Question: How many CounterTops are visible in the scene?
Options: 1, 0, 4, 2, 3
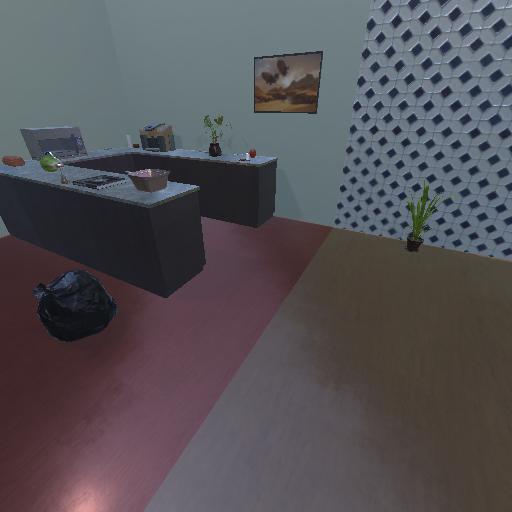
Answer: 1